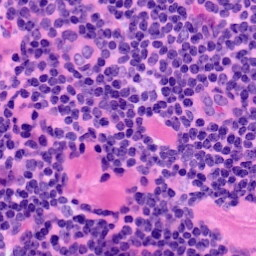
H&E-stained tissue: LymphNode